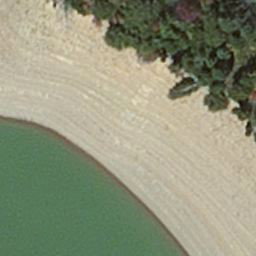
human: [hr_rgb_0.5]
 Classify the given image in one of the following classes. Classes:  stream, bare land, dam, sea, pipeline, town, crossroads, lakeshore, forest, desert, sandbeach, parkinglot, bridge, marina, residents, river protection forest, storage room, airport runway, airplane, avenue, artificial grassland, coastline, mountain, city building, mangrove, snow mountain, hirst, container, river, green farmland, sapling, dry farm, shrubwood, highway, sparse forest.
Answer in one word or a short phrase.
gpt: hirst